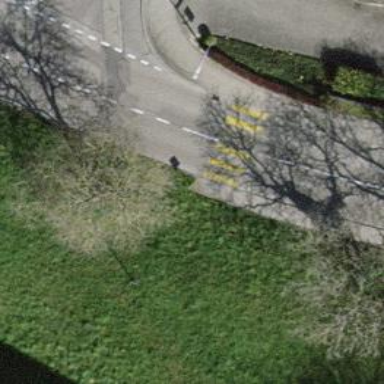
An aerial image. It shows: Uncontrolled zebra crossing with notable zebra markings.